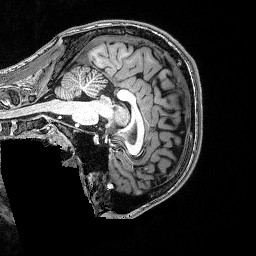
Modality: T1w
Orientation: sagittal
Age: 19
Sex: male
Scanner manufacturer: siemens
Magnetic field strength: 3 T
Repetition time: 2.53 s
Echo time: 0.0033 s